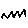
Label: zigzag